三年级 · 组合几何学
用两个同样的长方形 (如右图) 拼成一个大长方形或正方形, 拼成的图形周长各是多少? (请你画一画，再算一算)

8 厘米

4 厘米

(1) 拼成长方形。

(2) 拼成正方形。
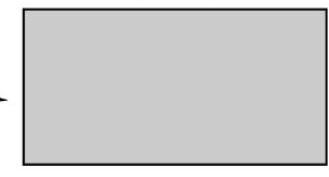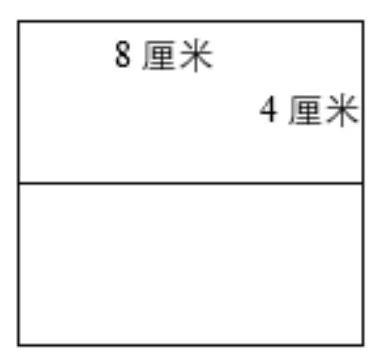
答案: (1) 40 厘米

(2) 32 厘米

【分析】这两个相同的长方形拼成一个大长方形, 则大长方形的长等于 $8+8$ 厘米, 宽等于 4 厘米,根据长方形的周长 $=($ 长+宽 $) \times 2$ 解答。这两个相同的长方形拼成一个正方形, 则正方形的边长等
于 8 厘米, 根据正方形的周长 $=$ 边长 $\times 4$ 解答。

【详解】 (1) 拼图如下:

| 8 厘米 |  |  |
| :--- | :--- | :--- |
|  | 4 厘米 |  |

$$
(8+8+4) \times 2
$$

$=20 \times 2$

$=40$ (厘米)

答: 拼成大长方形的周长是 40 厘米。

(2) 拼图如下:

$8 \times 4=32$ (厘米)

答: 拼成正方形的周长是 32 厘米。

【点睛】本题关键是求出拼成大长方形的长与宽, 以及正方形的边长, 再根据长方形和正方形的周长公式解答。